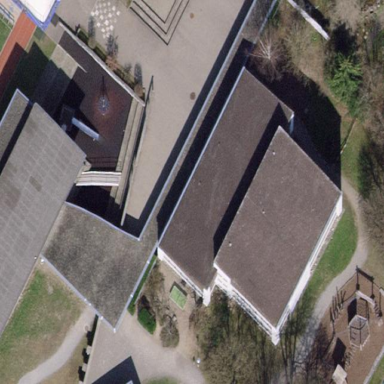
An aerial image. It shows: School building.